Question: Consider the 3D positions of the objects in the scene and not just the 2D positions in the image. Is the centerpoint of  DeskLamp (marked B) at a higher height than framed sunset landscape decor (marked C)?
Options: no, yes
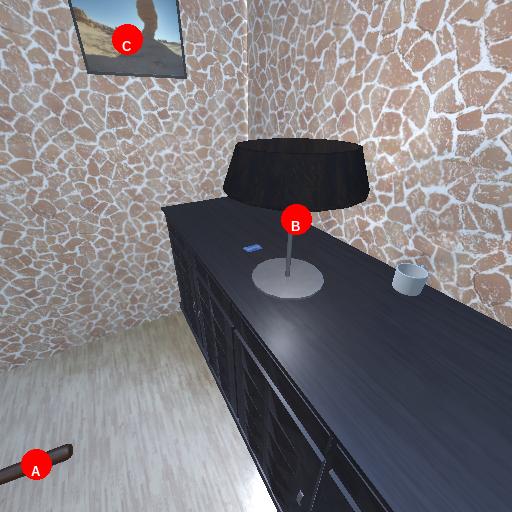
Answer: no